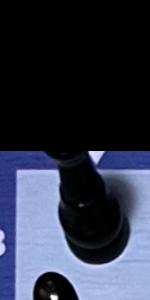
Label: Rook_Black